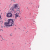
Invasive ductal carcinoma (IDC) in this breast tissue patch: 0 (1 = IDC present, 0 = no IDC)